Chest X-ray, PA view. Patient: 56 years old, sex M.
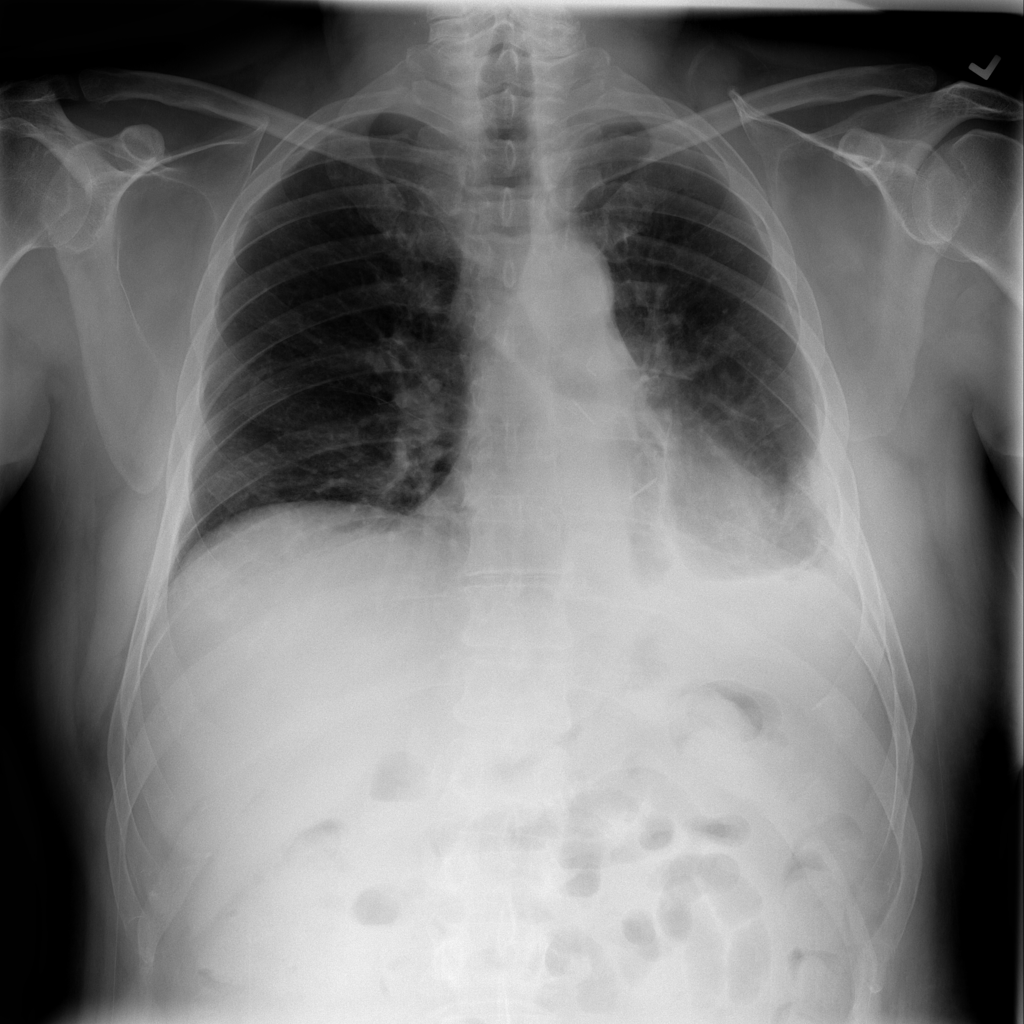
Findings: Mass, Pleural_Thickening